Interaction volume radius: 10 \u00c5
Interaction volume height: 45 \u00c5
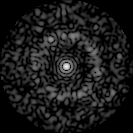
Disorder parameter: 0.8323